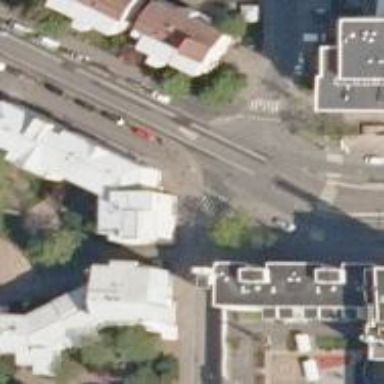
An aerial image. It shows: Tertiary road with asphalt surface and embedded tram rails.